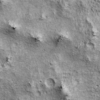
Label: not_dusty